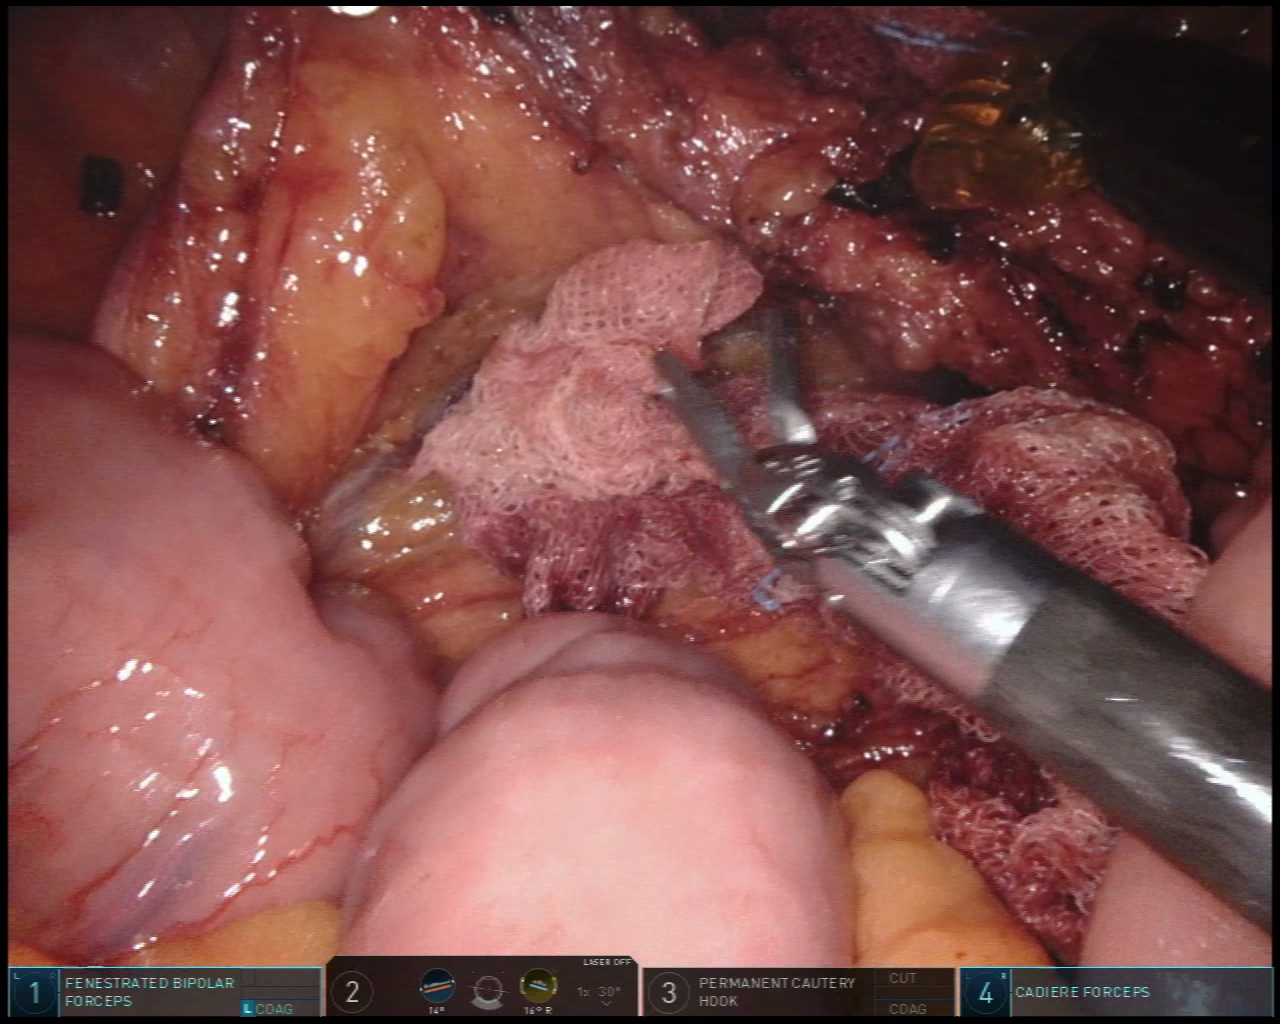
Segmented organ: intestinal_veins
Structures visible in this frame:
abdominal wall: no
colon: no
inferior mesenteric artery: no
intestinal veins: yes
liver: no
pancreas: no
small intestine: yes
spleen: no
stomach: no
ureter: no
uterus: no
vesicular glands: no